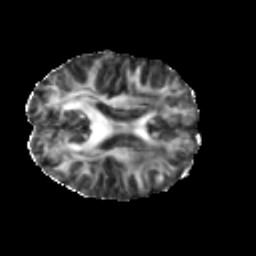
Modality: FA
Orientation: axial
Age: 28
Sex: female
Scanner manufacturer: ge
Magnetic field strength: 3 T
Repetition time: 7.8 s
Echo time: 0.0606 s